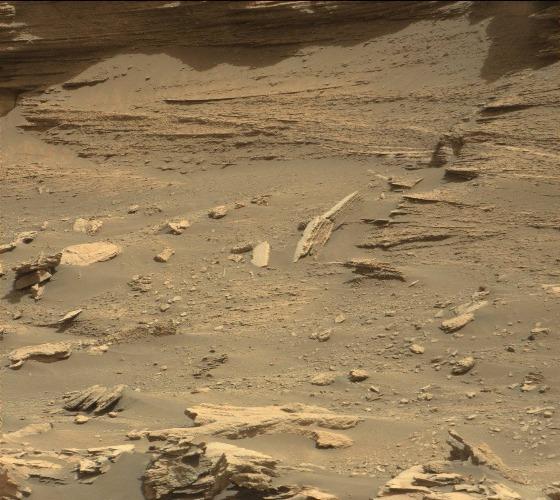
Terrain classes present: Bedrock, Gravel / Sand / Soil, Rock, Shadow